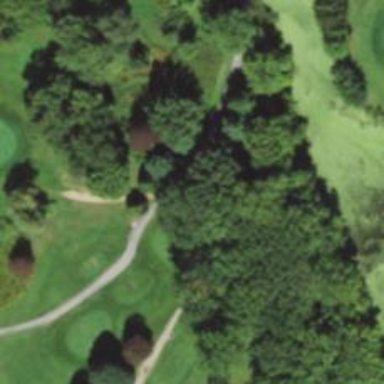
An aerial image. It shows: Path for golf carts.